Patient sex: F
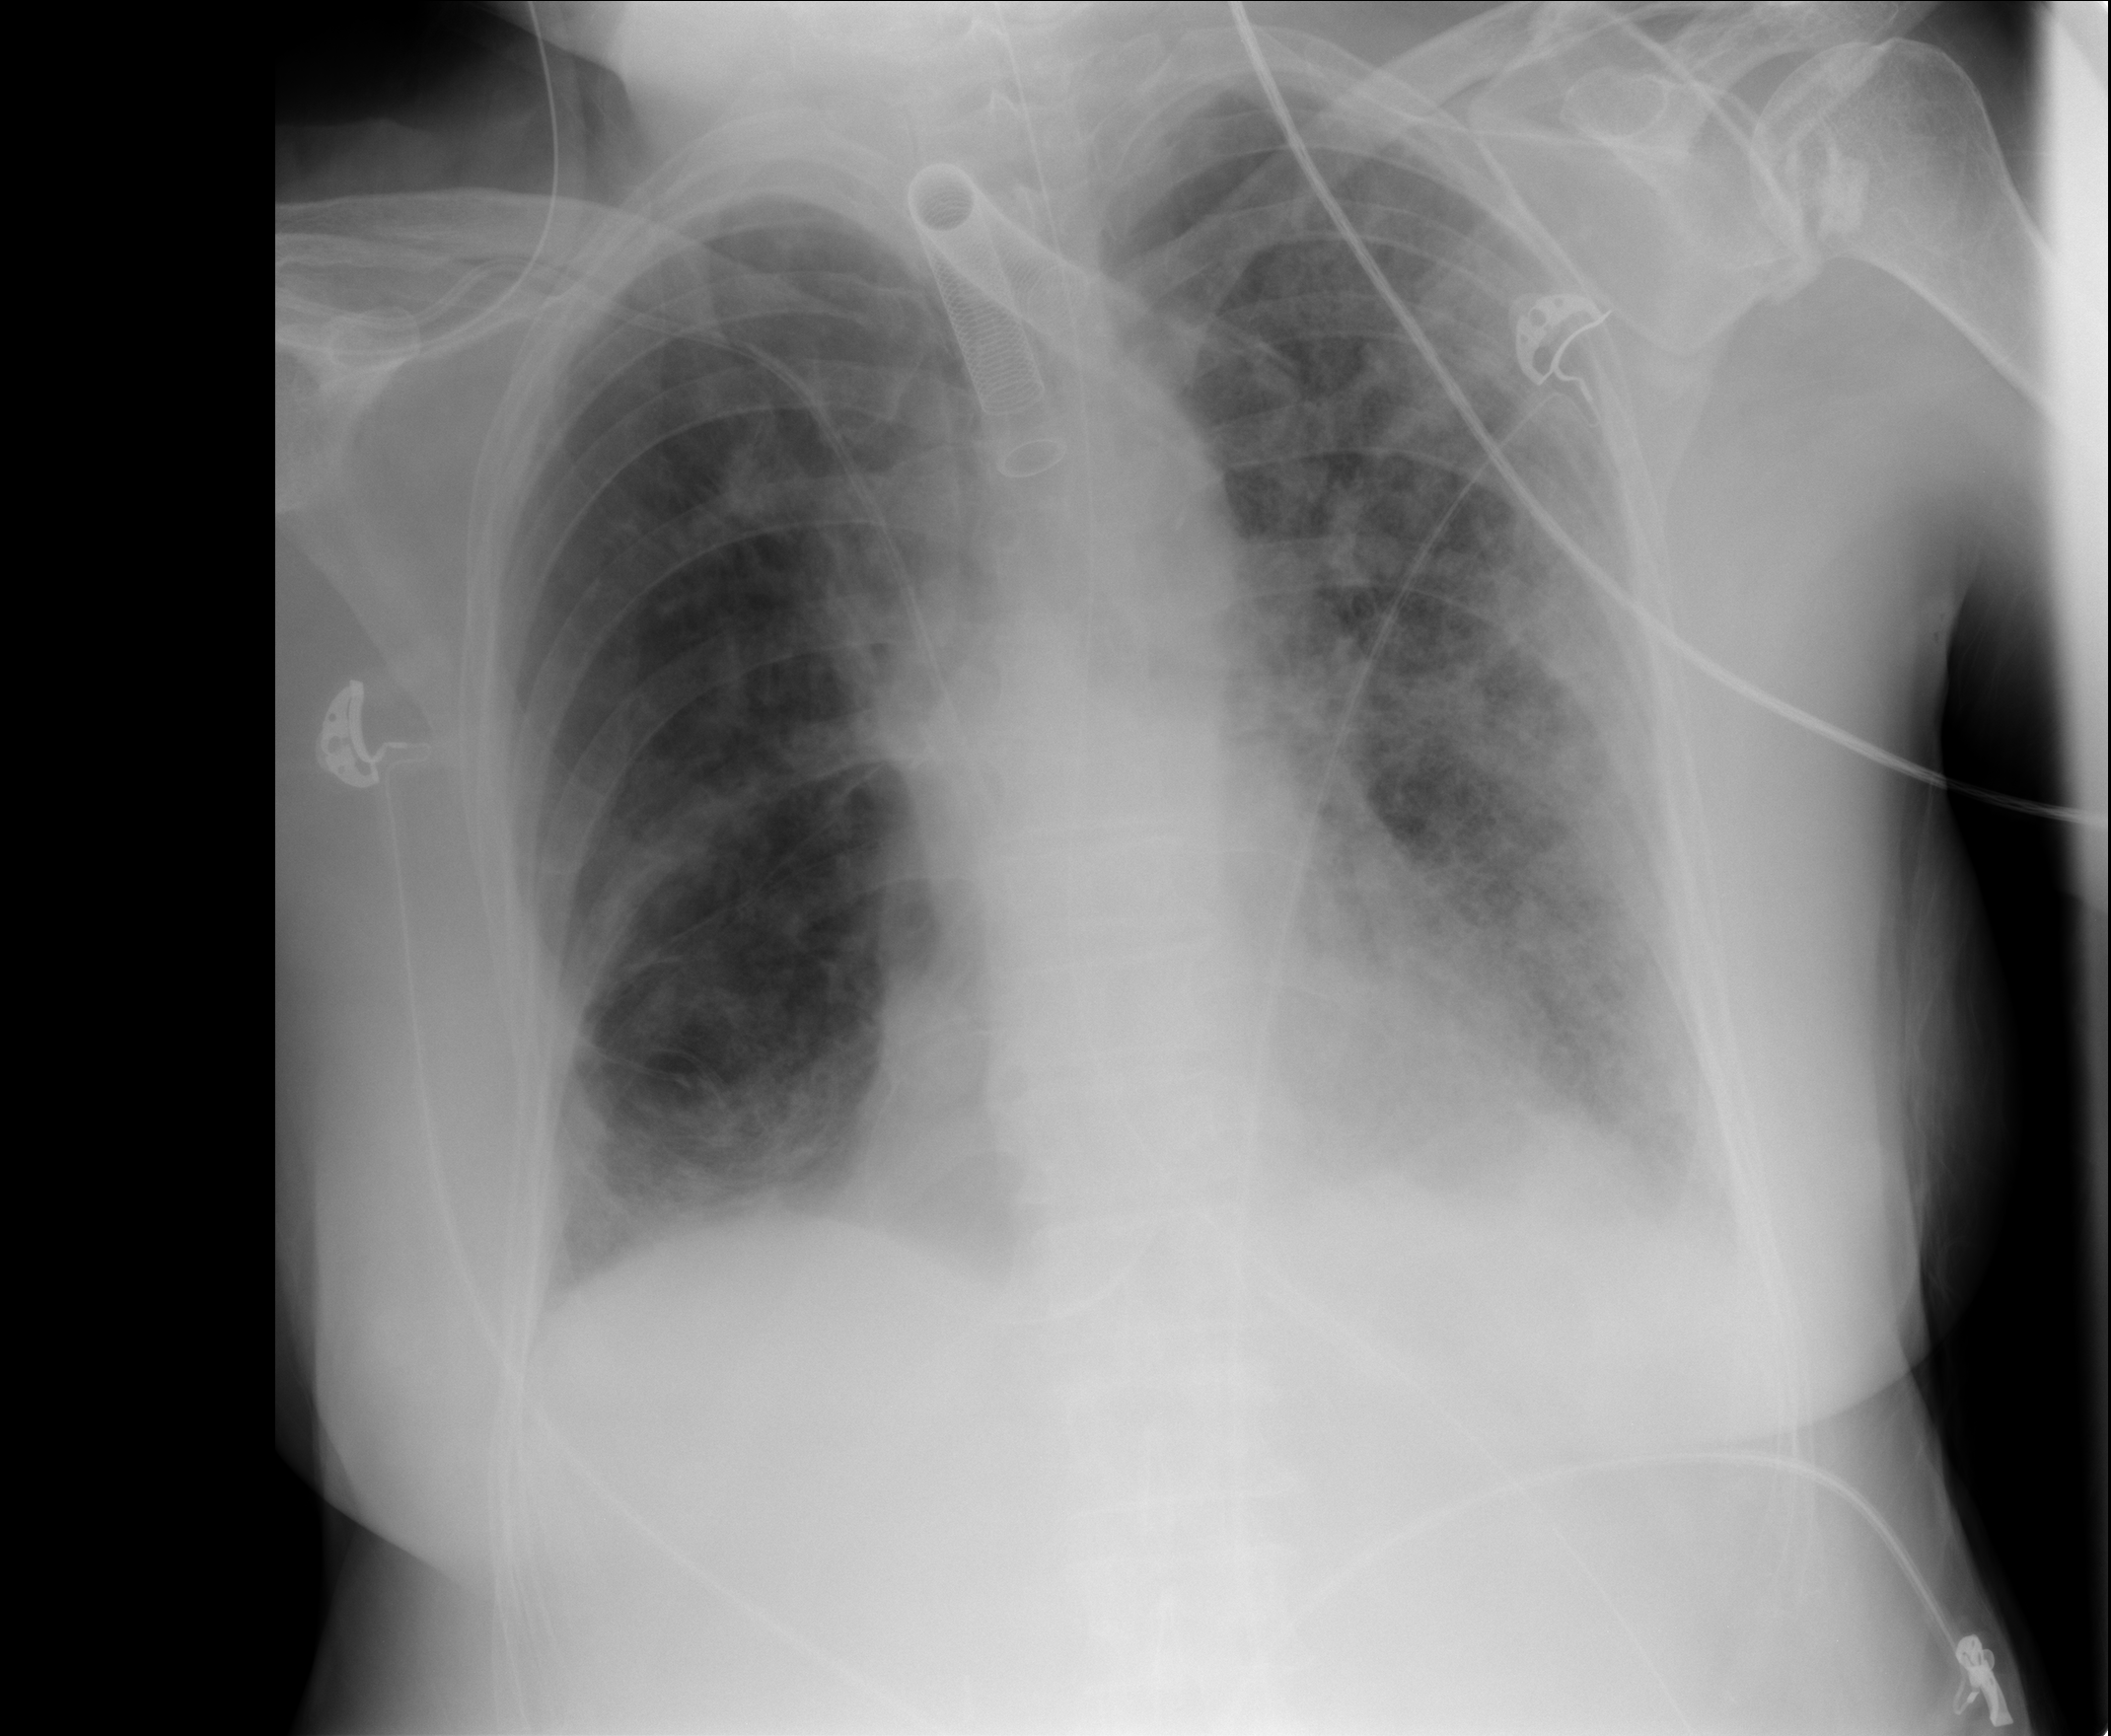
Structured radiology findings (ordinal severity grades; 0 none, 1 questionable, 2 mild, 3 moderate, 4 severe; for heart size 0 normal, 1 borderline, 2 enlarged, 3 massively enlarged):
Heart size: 0
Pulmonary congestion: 1
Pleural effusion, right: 2
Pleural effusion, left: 2
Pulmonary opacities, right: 2
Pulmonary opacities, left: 3
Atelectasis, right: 2
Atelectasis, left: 2